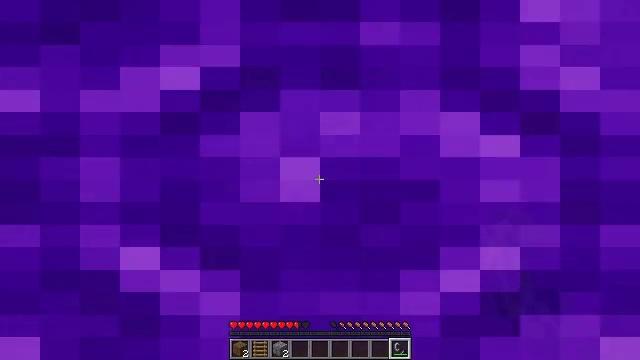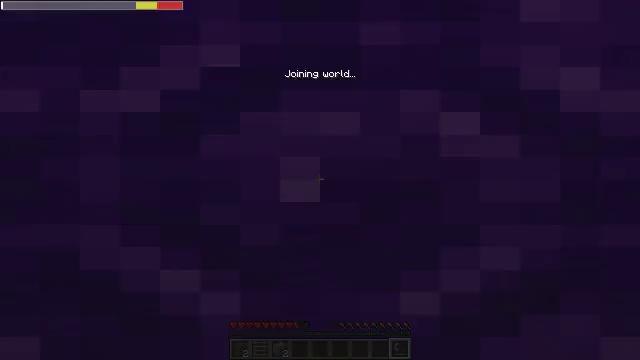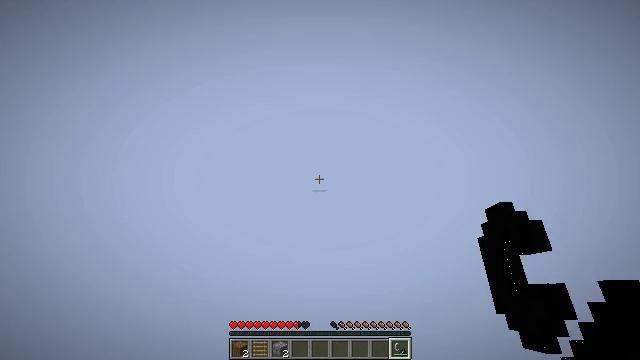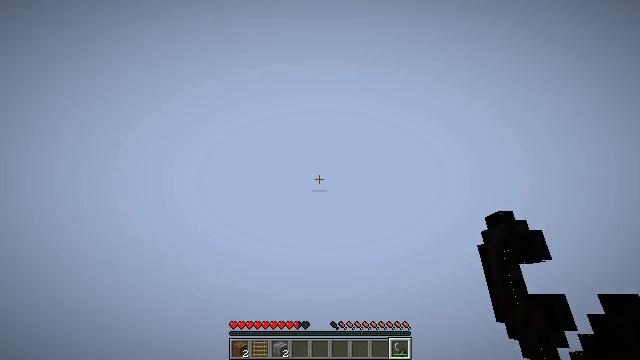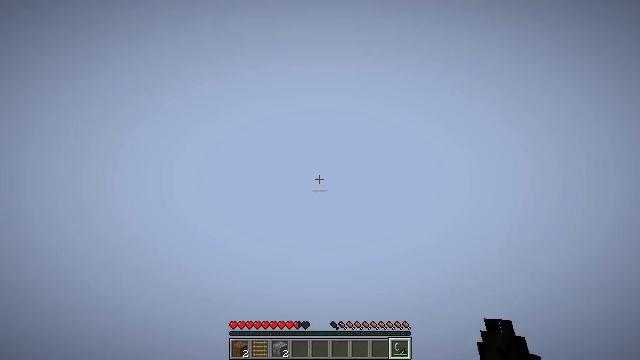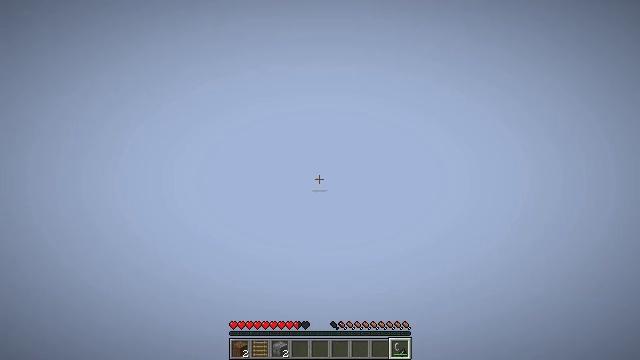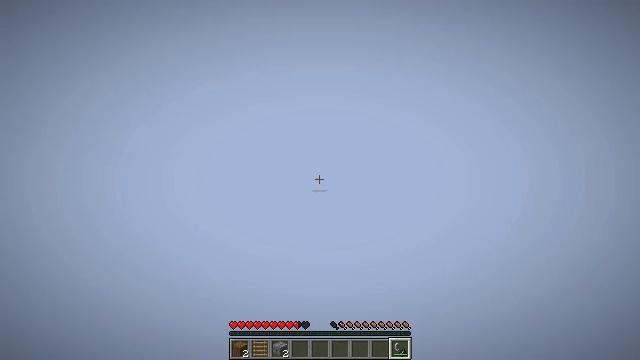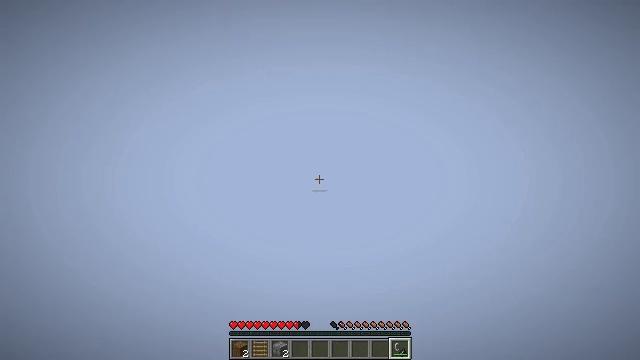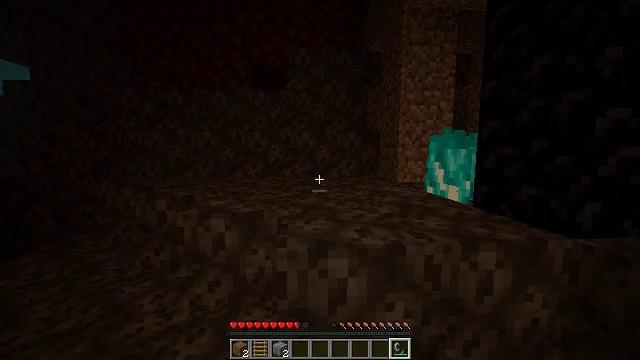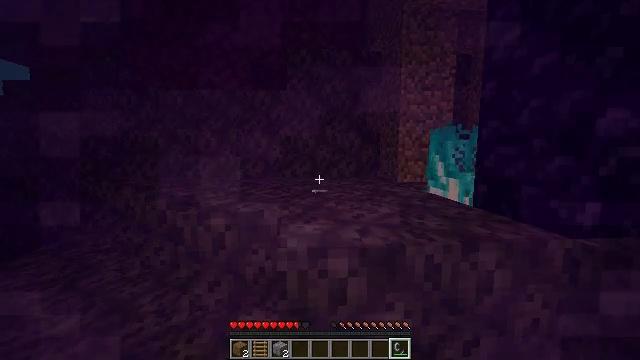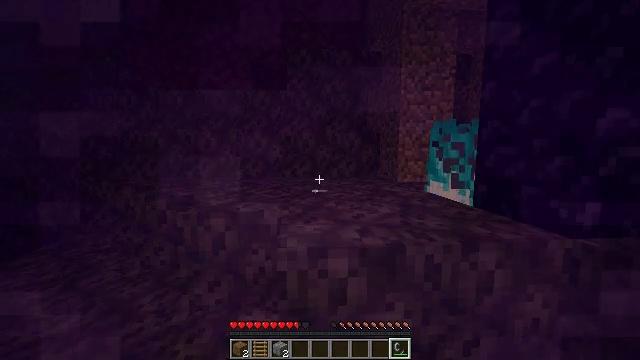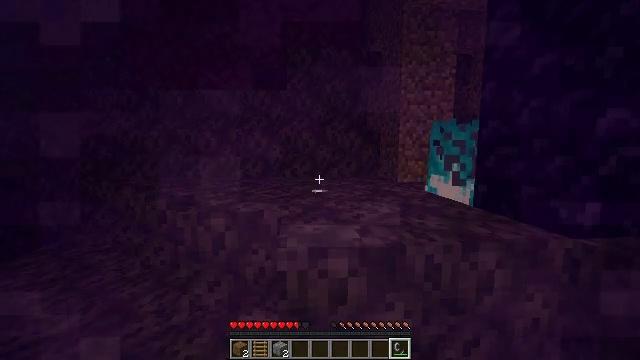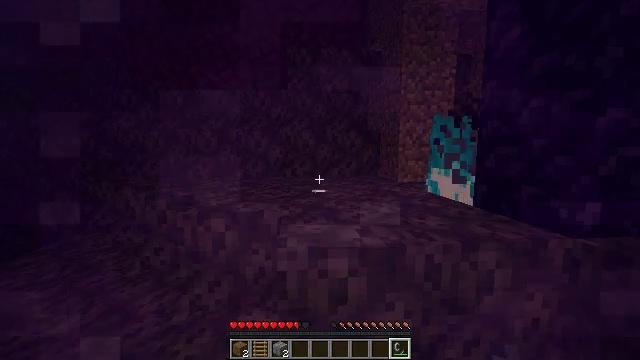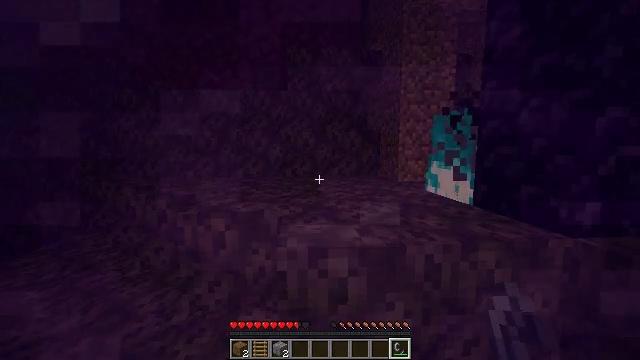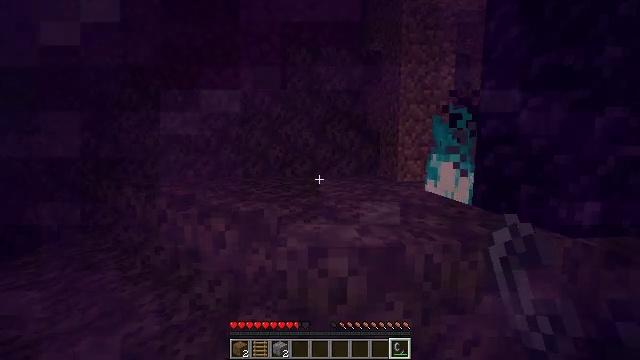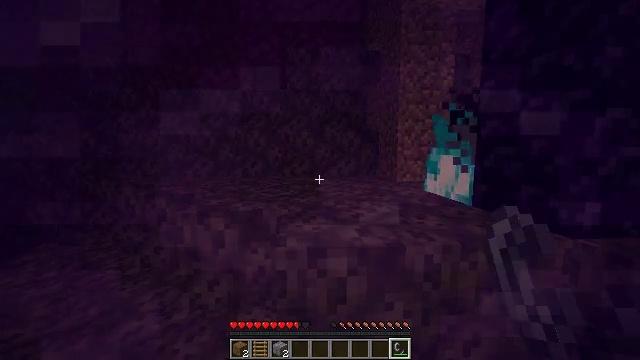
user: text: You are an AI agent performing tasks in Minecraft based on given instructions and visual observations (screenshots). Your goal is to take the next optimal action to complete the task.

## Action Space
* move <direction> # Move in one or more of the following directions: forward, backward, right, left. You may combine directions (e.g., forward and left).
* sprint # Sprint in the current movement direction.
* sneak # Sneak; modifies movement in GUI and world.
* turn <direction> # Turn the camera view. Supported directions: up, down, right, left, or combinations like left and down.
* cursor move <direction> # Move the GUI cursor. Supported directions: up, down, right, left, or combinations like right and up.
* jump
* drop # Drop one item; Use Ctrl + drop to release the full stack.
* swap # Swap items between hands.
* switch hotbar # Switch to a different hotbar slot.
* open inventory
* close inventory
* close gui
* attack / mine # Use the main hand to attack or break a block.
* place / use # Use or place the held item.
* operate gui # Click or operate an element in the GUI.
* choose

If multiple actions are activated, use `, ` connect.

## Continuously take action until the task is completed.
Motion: motion action
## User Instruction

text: Mine the block under the soul fire.
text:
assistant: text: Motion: no_op
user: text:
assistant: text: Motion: no_op
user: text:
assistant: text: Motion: no_op
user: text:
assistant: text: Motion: no_op
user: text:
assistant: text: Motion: no_op
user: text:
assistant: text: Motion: no_op
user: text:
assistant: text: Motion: no_op
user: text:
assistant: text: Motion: no_op
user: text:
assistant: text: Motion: no_op
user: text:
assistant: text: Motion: no_op
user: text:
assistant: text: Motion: no_op
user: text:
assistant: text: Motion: no_op
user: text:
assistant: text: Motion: no_op
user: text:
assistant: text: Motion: no_op
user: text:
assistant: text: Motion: no_op
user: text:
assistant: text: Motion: no_op
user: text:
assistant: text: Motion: no_op
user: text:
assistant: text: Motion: no_op
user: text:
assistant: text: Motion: turn right and down
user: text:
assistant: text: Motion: turn right and down
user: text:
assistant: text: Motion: turn right and down
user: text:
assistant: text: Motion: turn right and down
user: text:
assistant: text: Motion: turn right
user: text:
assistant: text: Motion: turn right
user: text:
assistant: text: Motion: no_op
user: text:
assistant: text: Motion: no_op
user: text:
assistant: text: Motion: no_op
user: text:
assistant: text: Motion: no_op
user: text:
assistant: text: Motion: no_op
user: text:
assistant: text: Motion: no_op